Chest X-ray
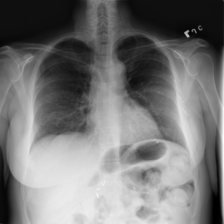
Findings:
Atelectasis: negative
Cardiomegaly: negative
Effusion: negative
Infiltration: negative
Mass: negative
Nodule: negative
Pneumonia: negative
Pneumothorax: negative
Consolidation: negative
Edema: negative
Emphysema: negative
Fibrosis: negative
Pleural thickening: negative
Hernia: negative